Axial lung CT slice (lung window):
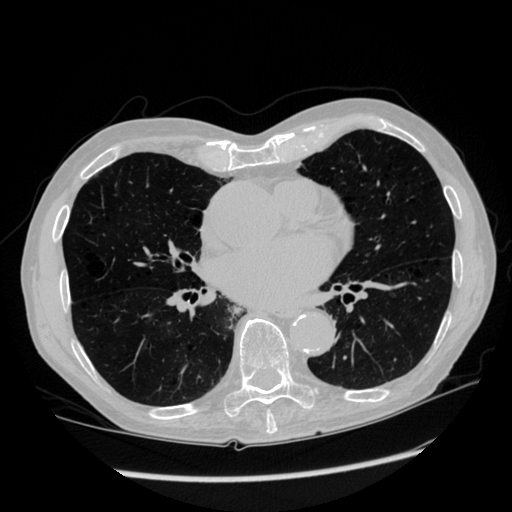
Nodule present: no